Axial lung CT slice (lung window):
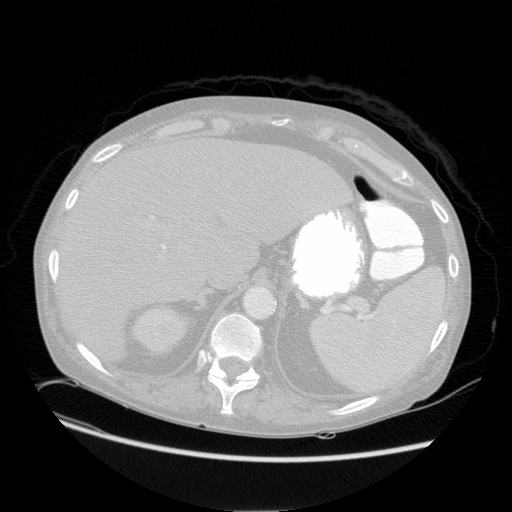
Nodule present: no